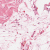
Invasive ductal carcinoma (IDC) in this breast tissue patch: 0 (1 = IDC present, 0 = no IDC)